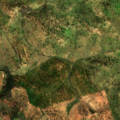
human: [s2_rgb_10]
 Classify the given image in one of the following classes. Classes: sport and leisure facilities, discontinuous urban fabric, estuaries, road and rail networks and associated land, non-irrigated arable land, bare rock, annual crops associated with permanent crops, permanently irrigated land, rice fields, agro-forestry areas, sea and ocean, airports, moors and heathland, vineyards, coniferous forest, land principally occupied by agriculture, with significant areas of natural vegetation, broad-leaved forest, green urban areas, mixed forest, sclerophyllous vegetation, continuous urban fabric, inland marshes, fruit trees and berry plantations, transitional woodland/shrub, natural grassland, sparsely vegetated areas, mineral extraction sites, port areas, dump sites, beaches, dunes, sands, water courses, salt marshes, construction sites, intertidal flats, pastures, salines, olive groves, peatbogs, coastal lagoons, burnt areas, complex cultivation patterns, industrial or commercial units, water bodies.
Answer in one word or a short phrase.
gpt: agro-forestry areas